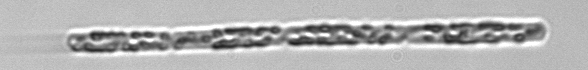
Label: Dactyliosolen_fragilissimus